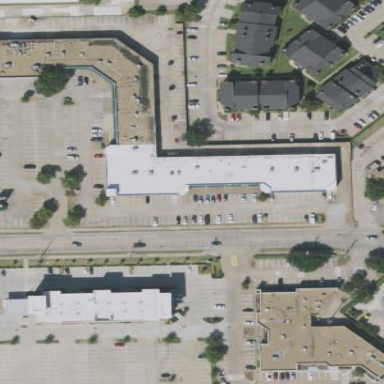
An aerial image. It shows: Retail building.